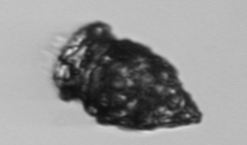
Label: Tintinnopsis